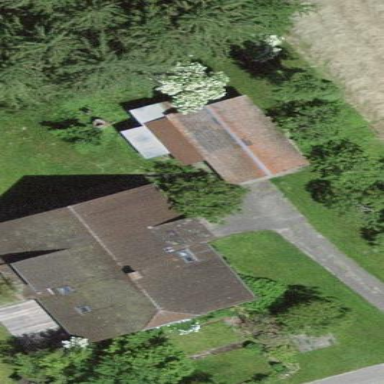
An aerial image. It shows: Farm building.